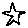
Label: star